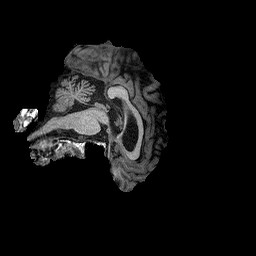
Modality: T1w
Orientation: sagittal
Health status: healthy